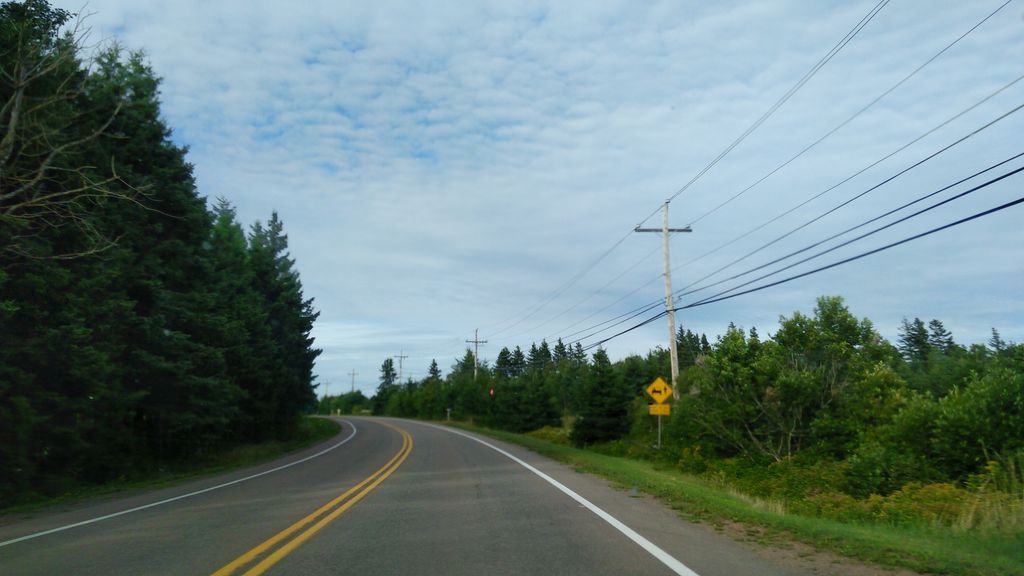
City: charlottetown